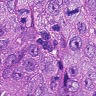
Metastatic tissue present: yes